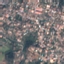
Land use / land cover class: Residential